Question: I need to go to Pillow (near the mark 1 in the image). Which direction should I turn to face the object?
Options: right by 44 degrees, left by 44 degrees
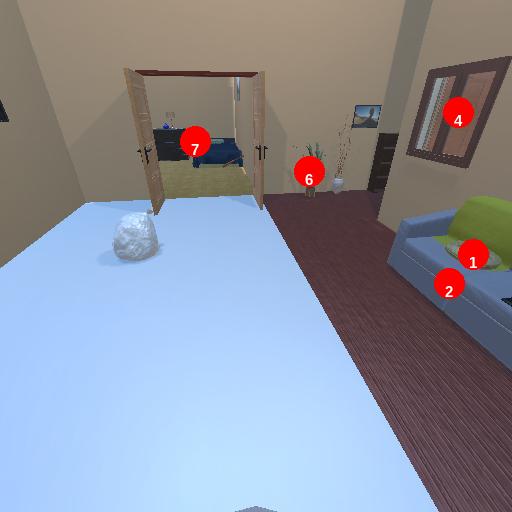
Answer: right by 44 degrees